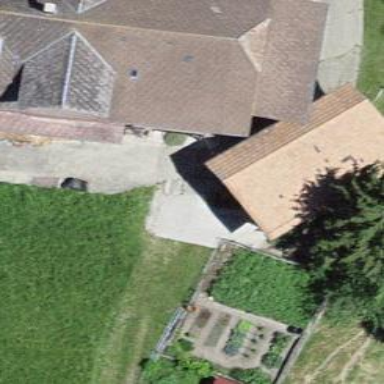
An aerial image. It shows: Shed building.